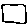
Label: square